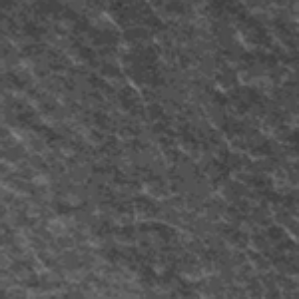
Label: frost